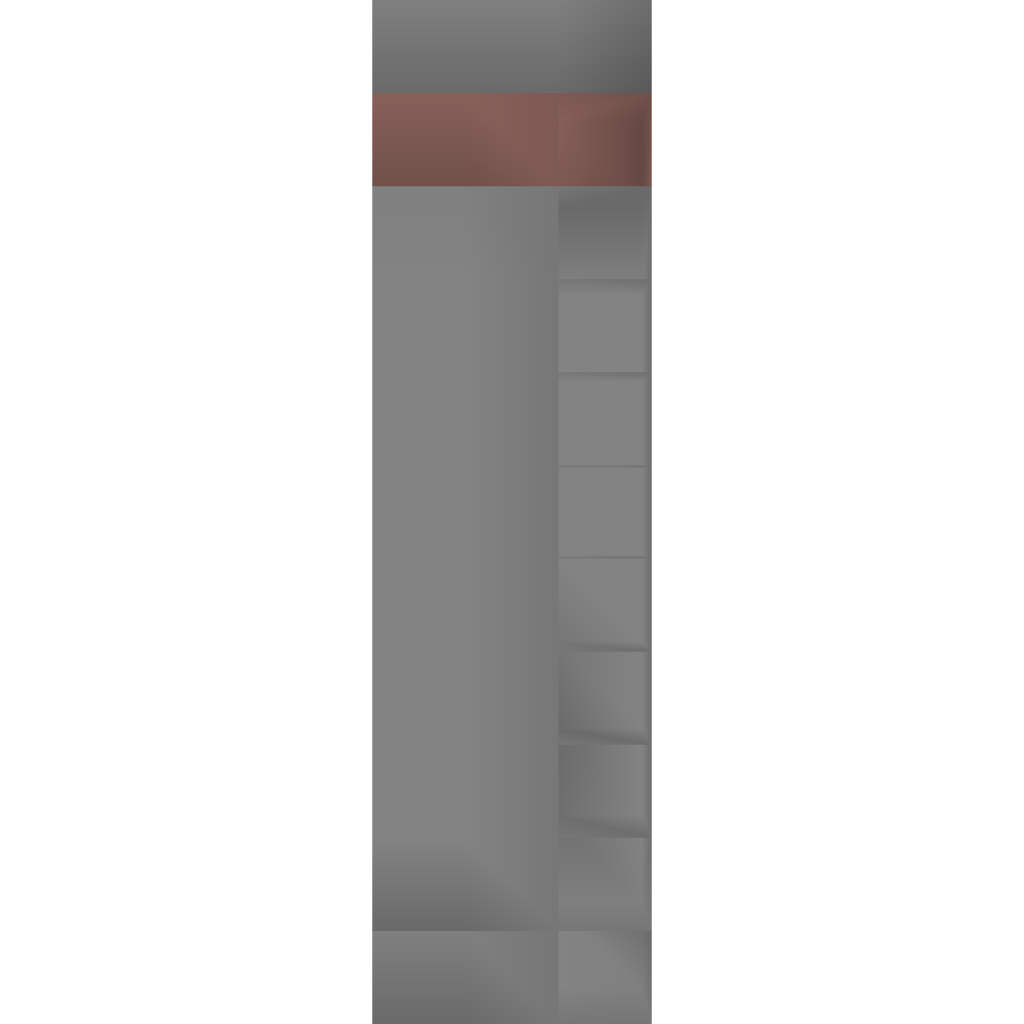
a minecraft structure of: House Chimney bad low quality